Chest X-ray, PA view. Patient: 45 years old, sex F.
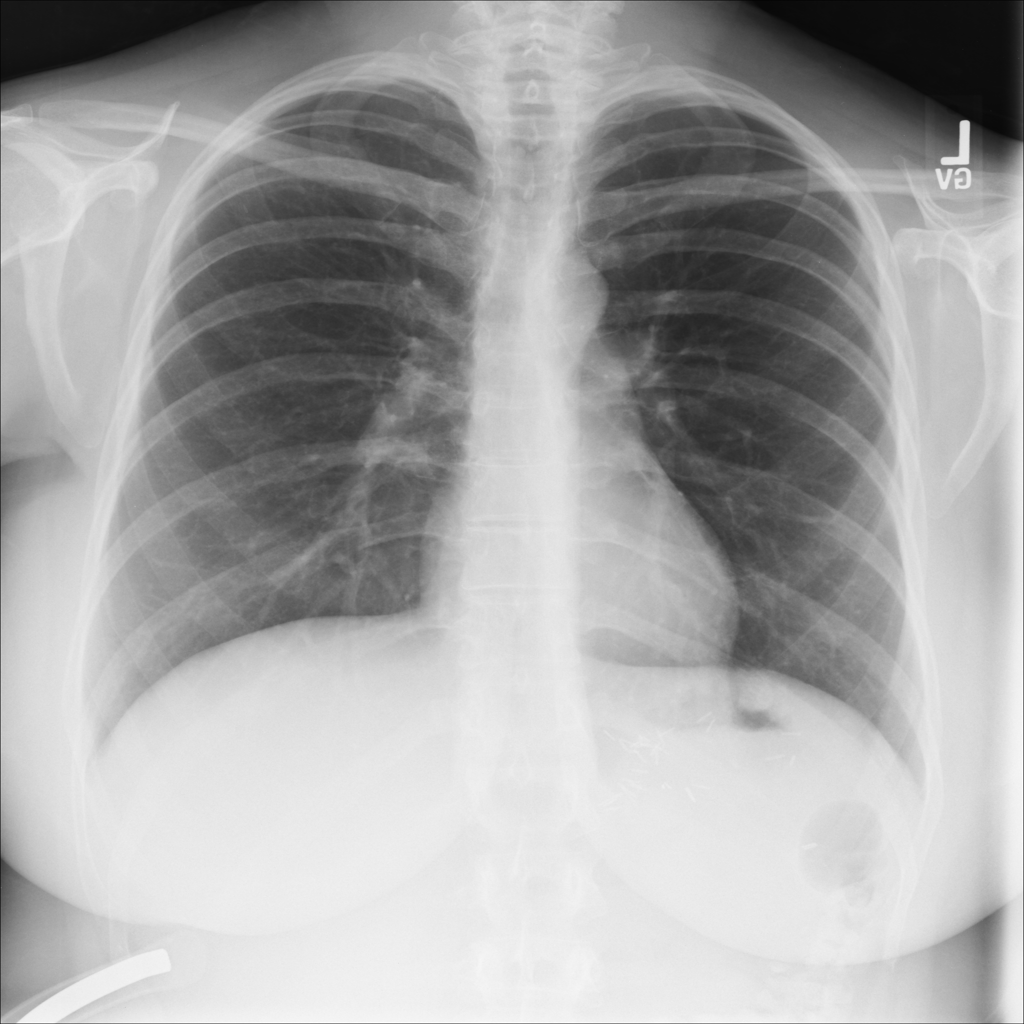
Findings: No Finding